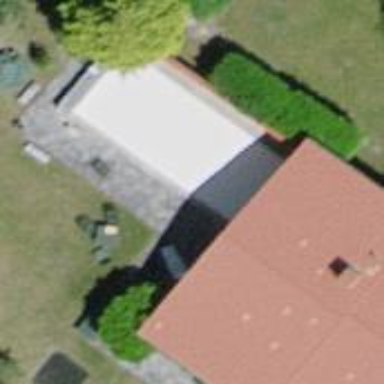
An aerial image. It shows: Swimming pool located in leisure land.